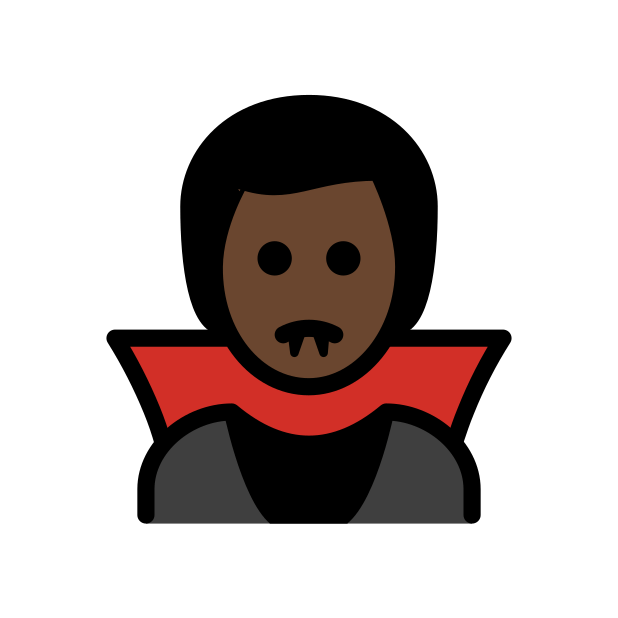
man vampire: dark skin tone